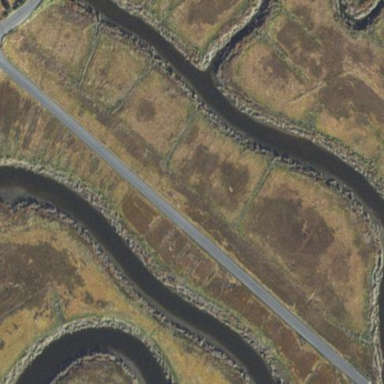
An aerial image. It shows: Saltmarsh wetland area characterized by salt marsh vegetation.